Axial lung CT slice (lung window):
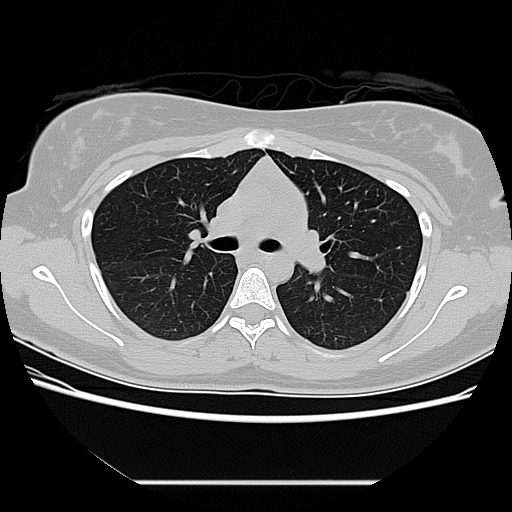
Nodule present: no